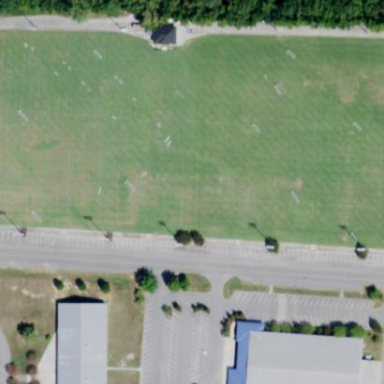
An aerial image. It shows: Soccer pitch with grass surface for leisure land.